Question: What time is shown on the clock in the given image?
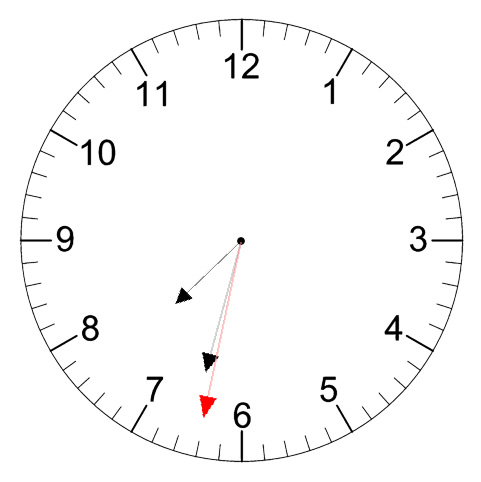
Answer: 07:32:32